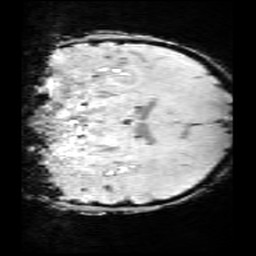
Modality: SWI
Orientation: coronal
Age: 9
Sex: female
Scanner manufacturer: siemens
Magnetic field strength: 3 T
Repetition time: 0.027 s
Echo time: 0.02 s